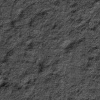
Atmospheric dust classification: not_dusty